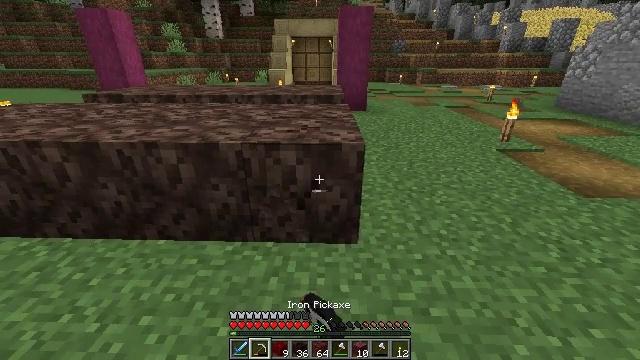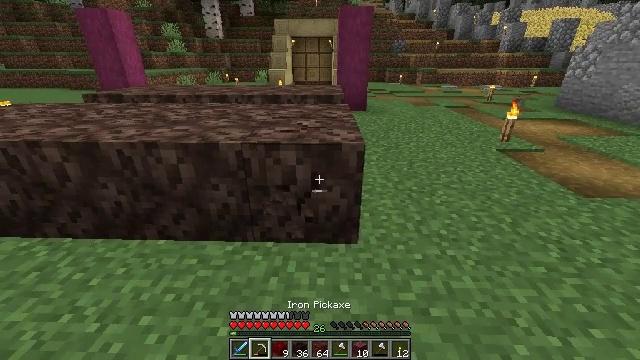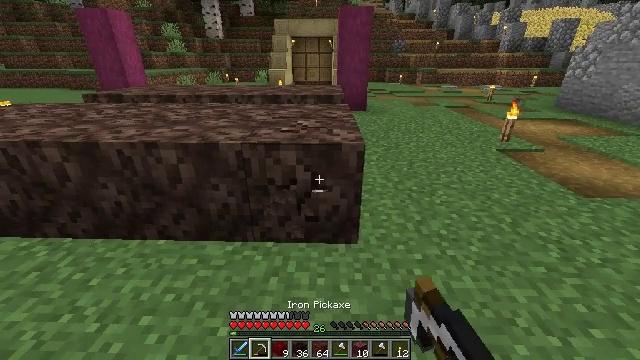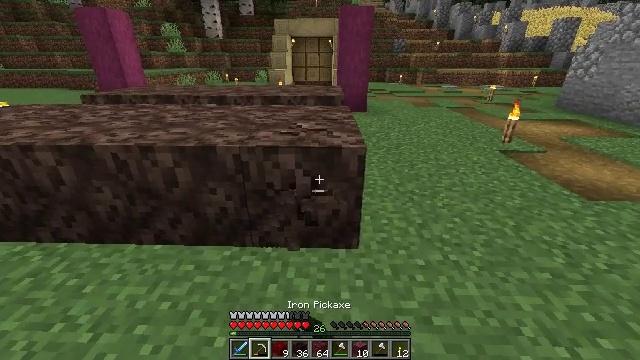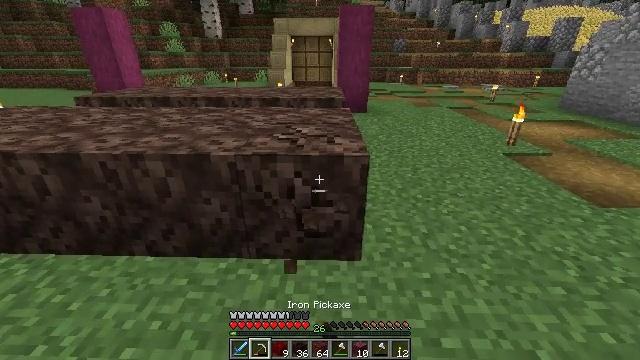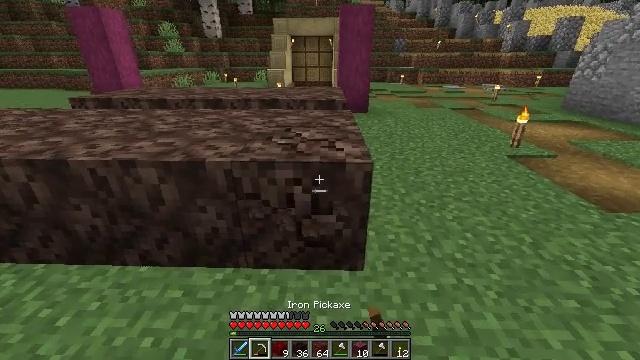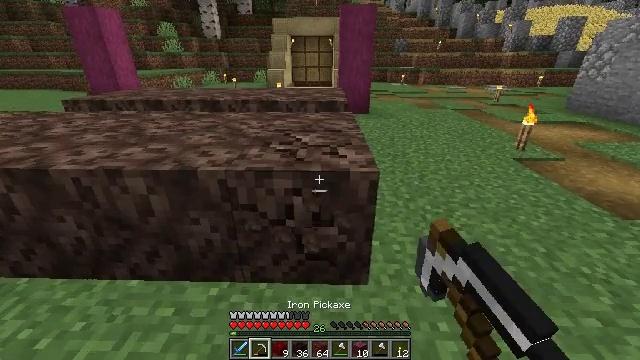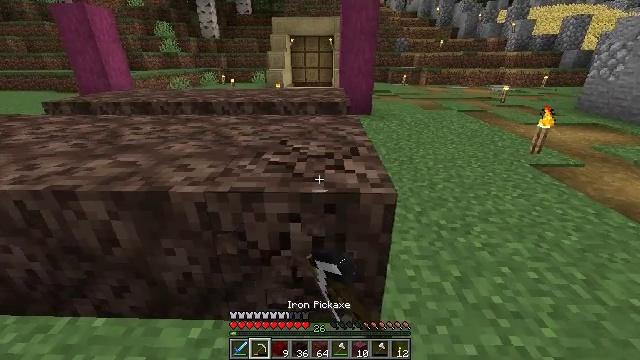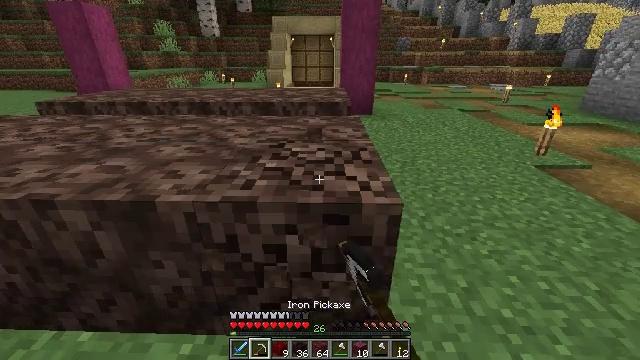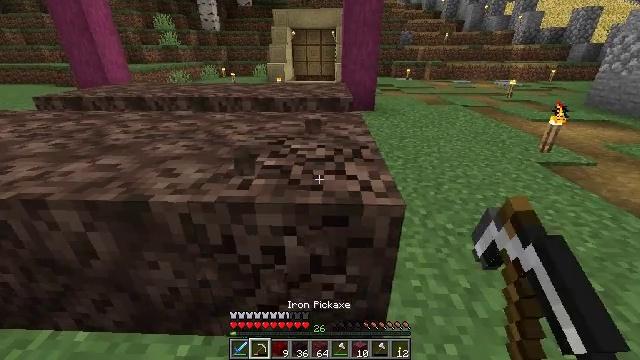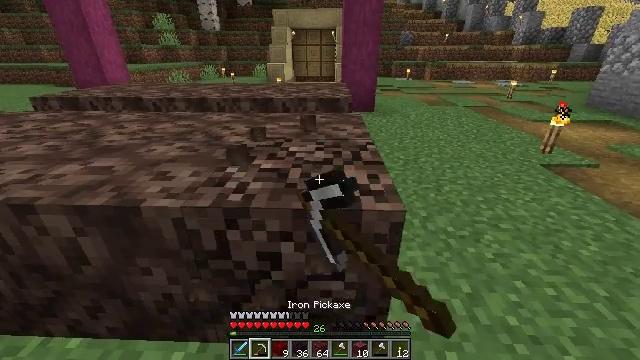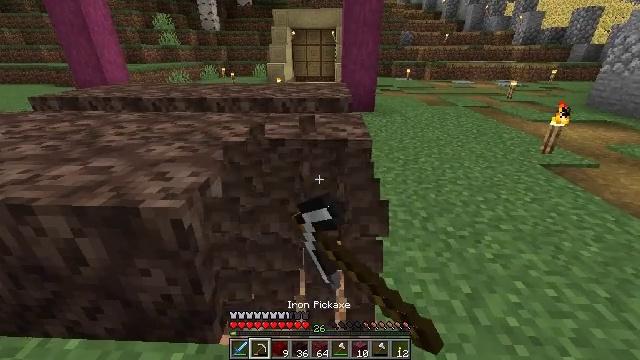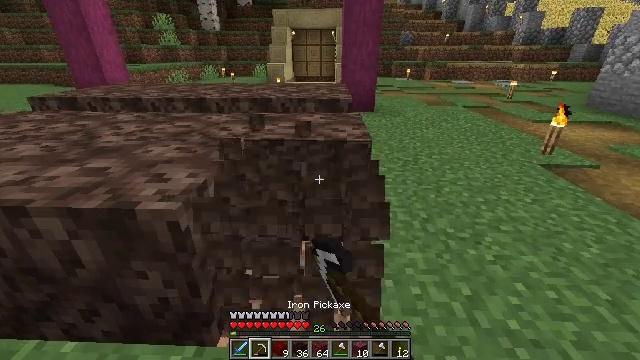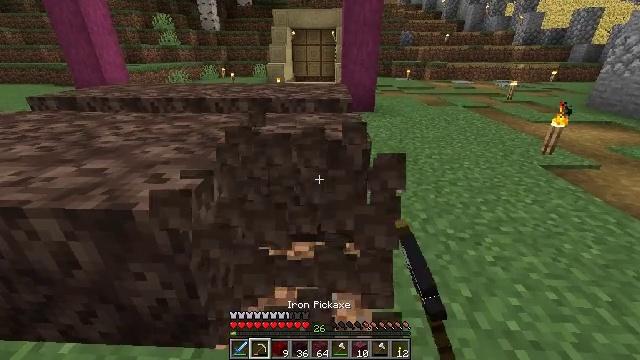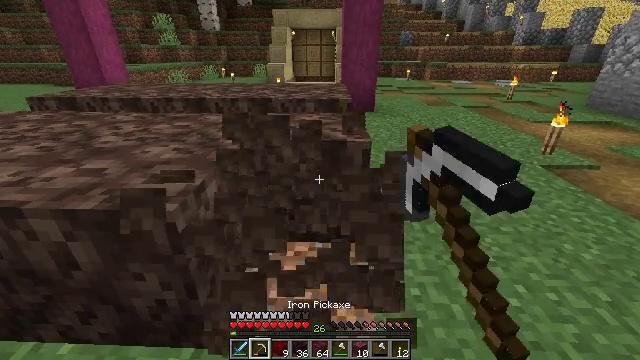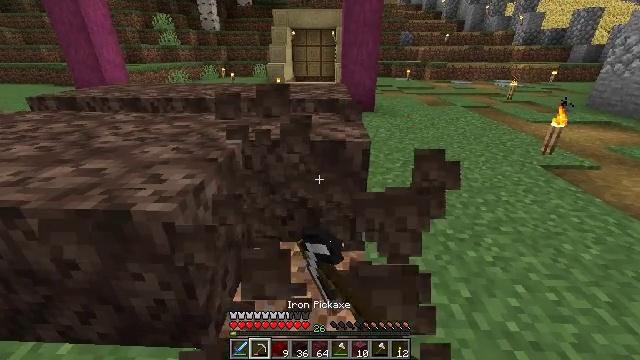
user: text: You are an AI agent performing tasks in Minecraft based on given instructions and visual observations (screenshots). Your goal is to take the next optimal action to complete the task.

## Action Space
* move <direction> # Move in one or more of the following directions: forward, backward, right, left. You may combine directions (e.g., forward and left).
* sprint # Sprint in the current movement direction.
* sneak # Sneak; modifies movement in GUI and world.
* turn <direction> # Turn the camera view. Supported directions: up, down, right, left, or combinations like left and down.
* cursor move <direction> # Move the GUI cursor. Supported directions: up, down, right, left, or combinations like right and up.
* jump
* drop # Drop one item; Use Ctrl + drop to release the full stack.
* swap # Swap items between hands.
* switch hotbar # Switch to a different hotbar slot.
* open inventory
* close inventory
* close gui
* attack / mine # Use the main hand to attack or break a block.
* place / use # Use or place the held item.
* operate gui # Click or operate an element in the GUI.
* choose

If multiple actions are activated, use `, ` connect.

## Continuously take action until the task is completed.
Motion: motion action
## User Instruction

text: Mine the soul sand in the Nether.
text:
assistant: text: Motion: attack / mine
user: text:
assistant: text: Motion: attack / mine
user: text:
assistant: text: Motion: move forward, attack / mine
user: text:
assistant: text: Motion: move forward, attack / mine
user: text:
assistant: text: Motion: move forward, attack / mine
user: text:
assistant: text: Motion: move forward, attack / mine
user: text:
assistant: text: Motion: move forward, attack / mine
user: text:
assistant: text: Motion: attack / mine
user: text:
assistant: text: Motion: turn down, attack / mine
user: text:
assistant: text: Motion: attack / mine
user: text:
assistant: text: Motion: attack / mine
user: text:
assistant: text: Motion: attack / mine
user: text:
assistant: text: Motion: attack / mine
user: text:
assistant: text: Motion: attack / mine
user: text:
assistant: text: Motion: attack / mine
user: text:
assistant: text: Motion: move forward, attack / mine
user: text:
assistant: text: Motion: move forward, attack / mine
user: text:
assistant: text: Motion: move forward, attack / mine
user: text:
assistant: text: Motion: attack / mine
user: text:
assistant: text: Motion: turn down, attack / mine
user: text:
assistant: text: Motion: turn down, attack / mine
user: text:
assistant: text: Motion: attack / mine
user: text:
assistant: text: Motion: attack / mine
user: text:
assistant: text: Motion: attack / mine
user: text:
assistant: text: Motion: attack / mine
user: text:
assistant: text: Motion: attack / mine
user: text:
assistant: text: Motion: attack / mine
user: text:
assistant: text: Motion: attack / mine
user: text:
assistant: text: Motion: attack / mine
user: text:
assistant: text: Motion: attack / mine